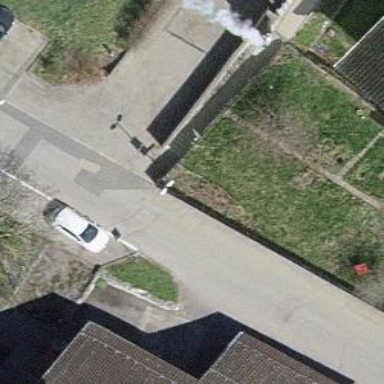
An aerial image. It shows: Concrete footway.